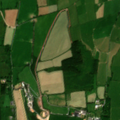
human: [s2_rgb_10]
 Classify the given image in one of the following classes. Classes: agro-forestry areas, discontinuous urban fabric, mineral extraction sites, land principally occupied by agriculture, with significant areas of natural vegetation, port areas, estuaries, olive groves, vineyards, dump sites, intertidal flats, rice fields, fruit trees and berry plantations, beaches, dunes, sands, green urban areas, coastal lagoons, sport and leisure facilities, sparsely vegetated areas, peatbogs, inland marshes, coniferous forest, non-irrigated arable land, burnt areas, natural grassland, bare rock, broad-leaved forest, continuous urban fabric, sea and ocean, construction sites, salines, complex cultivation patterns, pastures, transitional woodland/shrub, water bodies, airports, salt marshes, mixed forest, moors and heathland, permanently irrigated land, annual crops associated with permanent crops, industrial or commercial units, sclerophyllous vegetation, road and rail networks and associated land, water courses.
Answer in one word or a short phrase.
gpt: pastures, coniferous forest